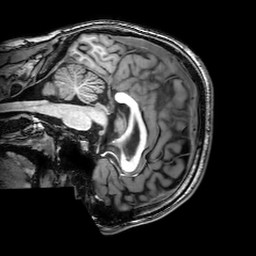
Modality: T1w
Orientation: sagittal
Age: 19
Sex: male
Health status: healthy
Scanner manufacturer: philips
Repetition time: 0.008178 s
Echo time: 0.00374 s